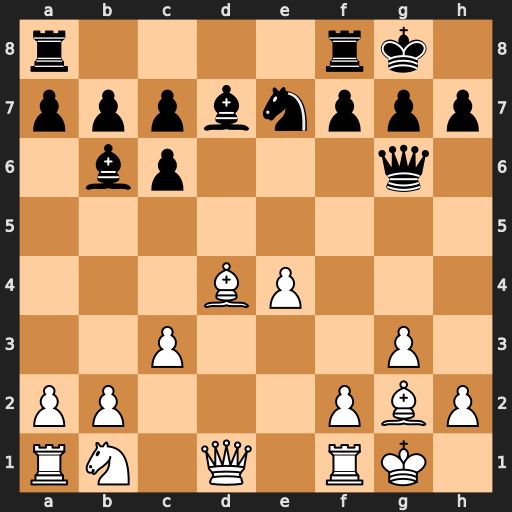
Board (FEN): r4rk1/pppbnppp/1bp3q1/8/3BP3/2P3P1/PP3PBP/RN1Q1RK1
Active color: w
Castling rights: -
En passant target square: -
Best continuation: Bxb6 Bg4 f3 axb6 fxg4